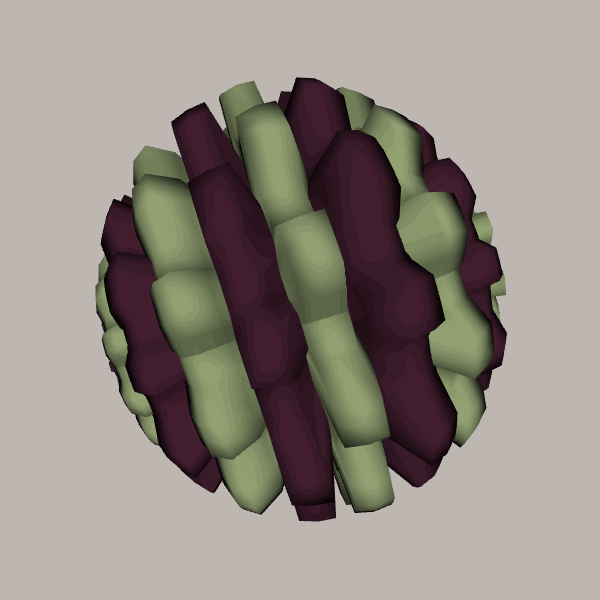
Background: light